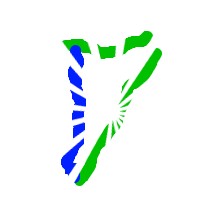
Shape: triangle